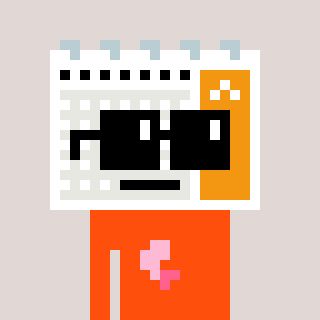
a pixel art character with square black sunglasses, a calendar-shaped head and a orange-colored body on a warm background